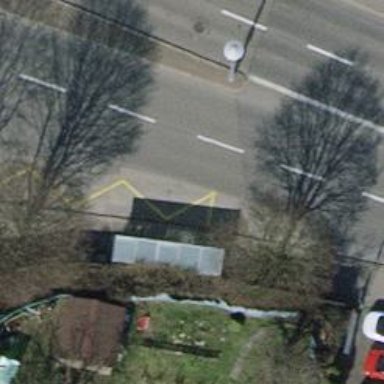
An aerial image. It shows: Platform with shelter for public transport.